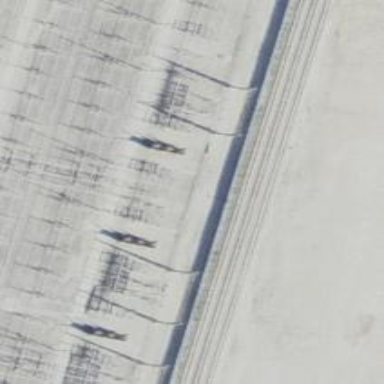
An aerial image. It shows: Switch used for power control.